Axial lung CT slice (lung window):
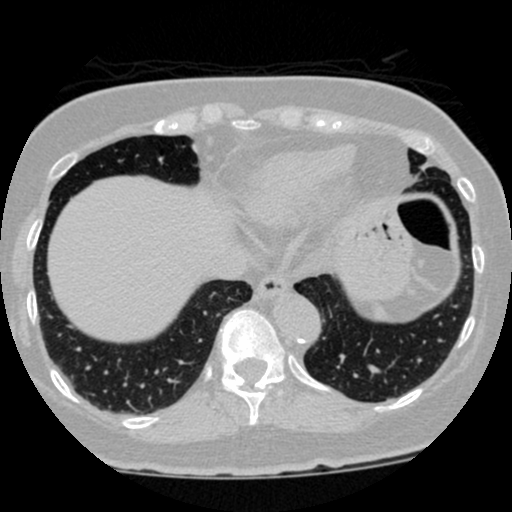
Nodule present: no